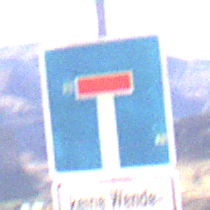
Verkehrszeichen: Sackgasse
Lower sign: HinweisGeaenderteVorfahrtVerkehrsfuehrungVerkehrsregelung3
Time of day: Midday
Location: Outdoor (Nature)
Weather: Clear
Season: NotSpecified
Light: Natural